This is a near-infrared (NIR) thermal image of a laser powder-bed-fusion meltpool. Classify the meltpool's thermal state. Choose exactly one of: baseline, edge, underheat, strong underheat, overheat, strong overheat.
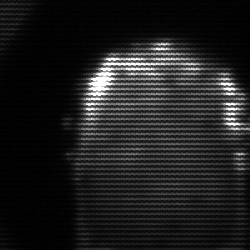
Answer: baseline